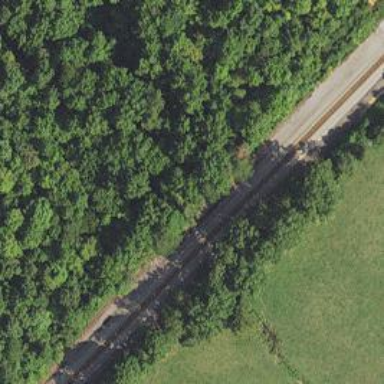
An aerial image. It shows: Railway track.